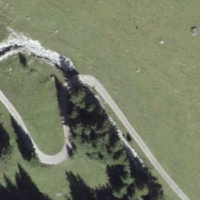
EUNIS habitat code: 23
Species observed at this site:
Miramella alpina